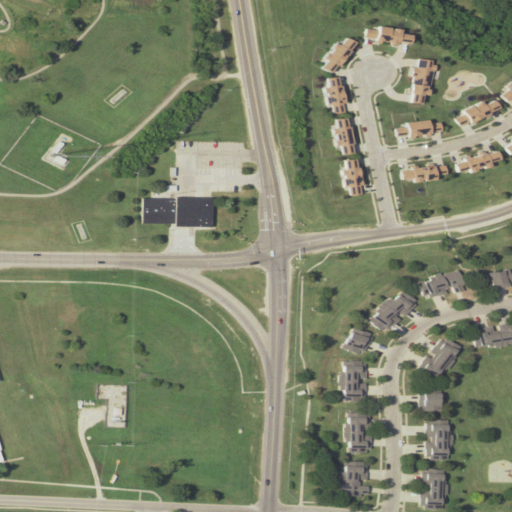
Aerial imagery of mountain in Kansas named Morris Hill containing low intensity development, open development, medium intensity development, high intensity development, grassland, and deciduous forest